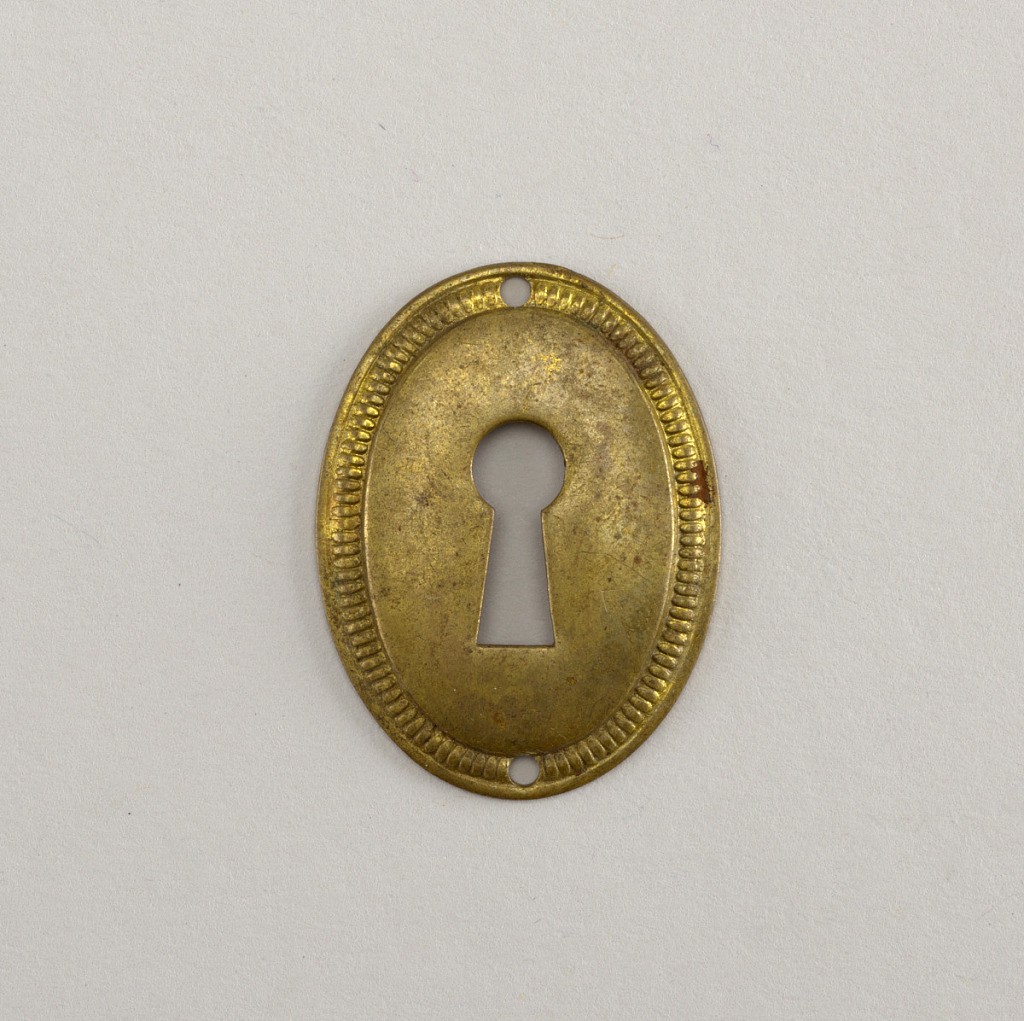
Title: Keyhole escutcheon
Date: early 19th century
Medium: Brass
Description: Vertical oval. Convex field, through which keyhole is pierced, surrounded by repoussé band.